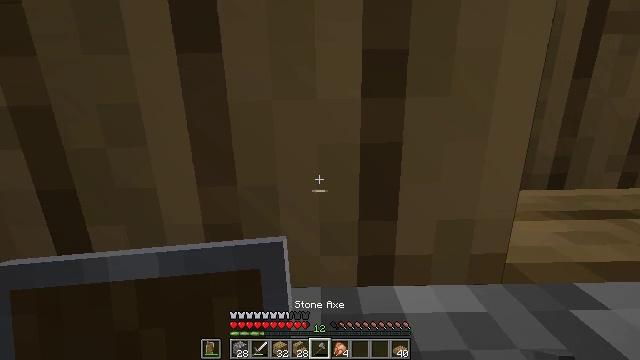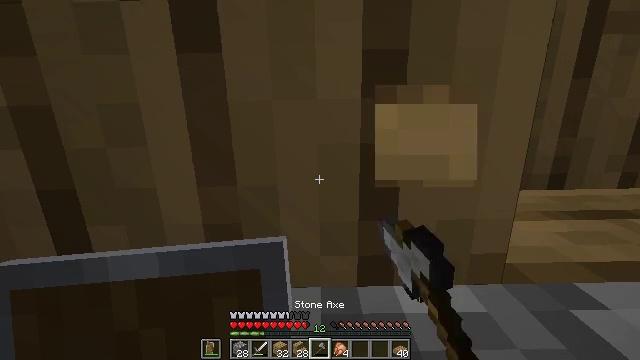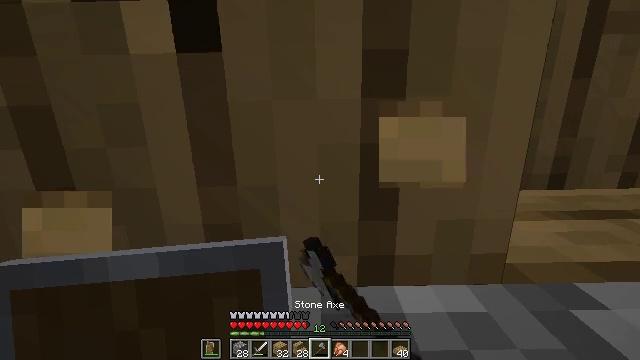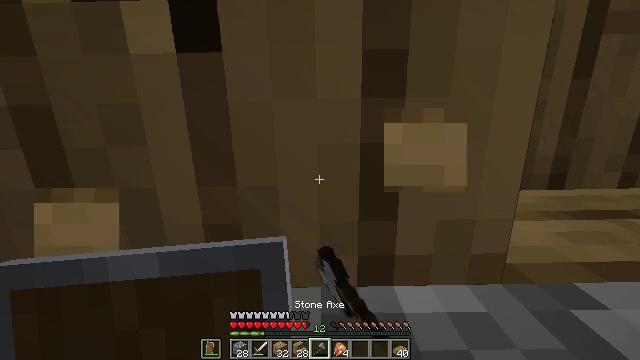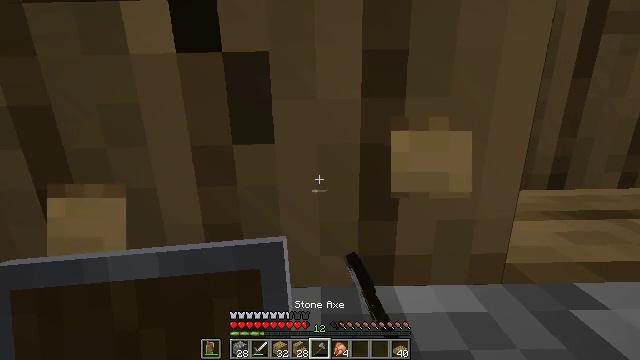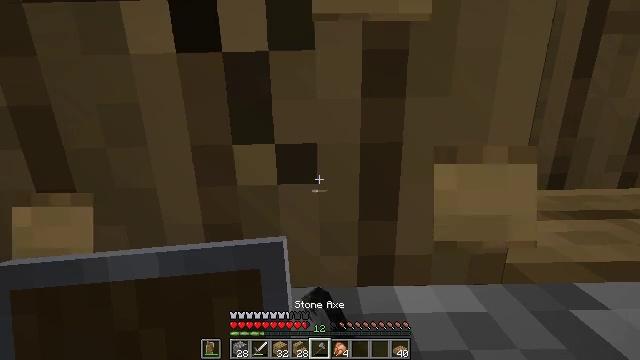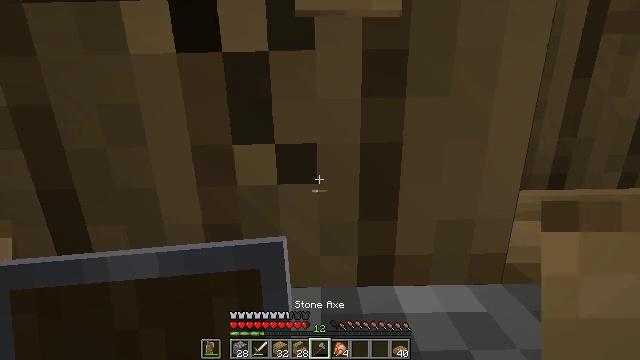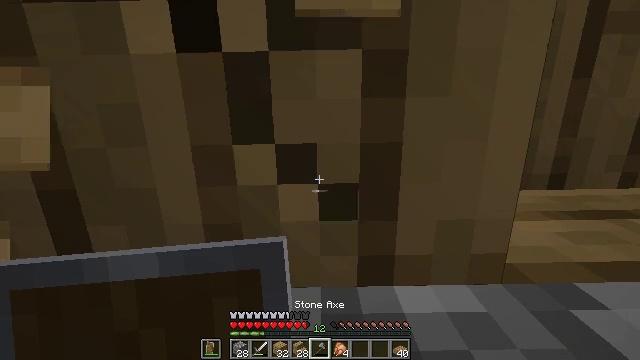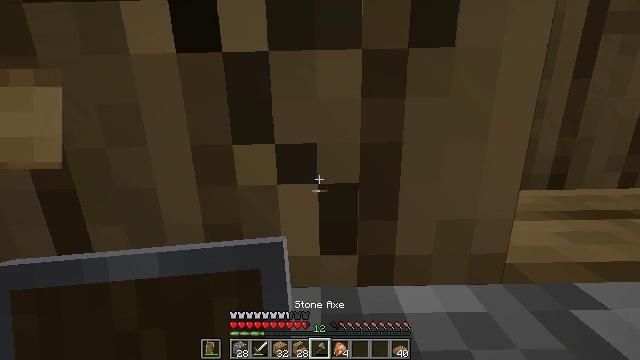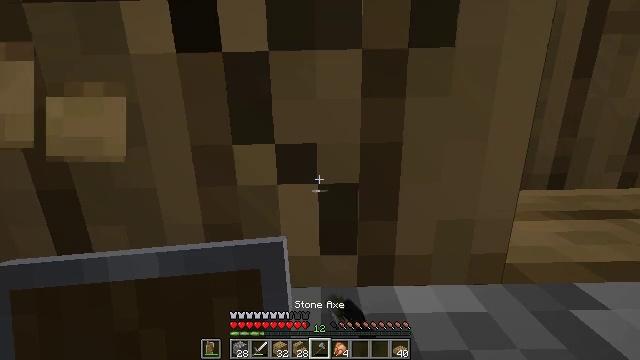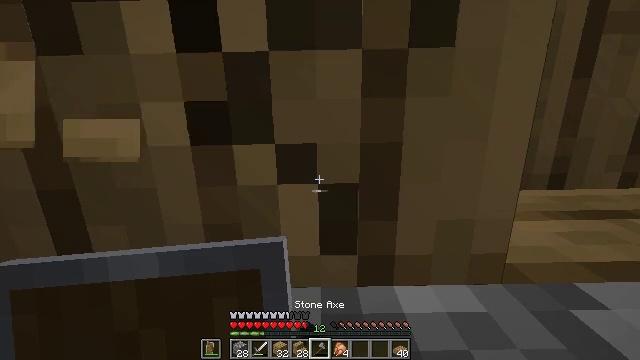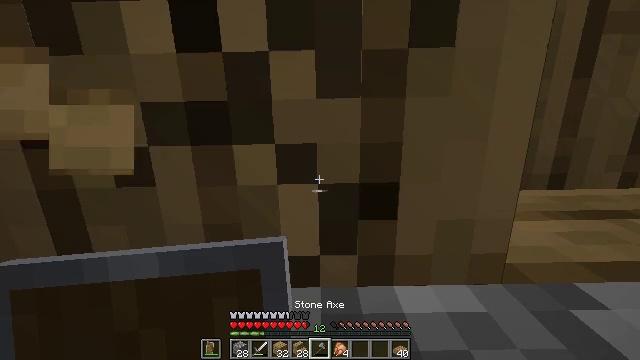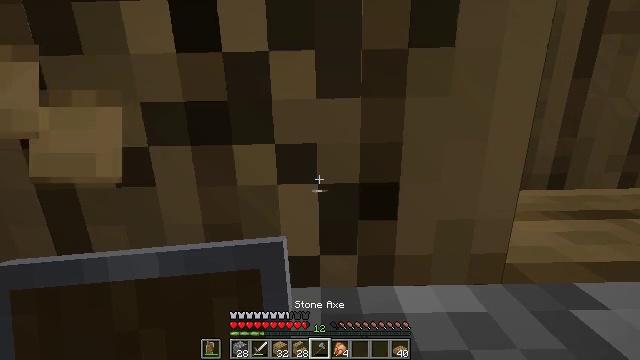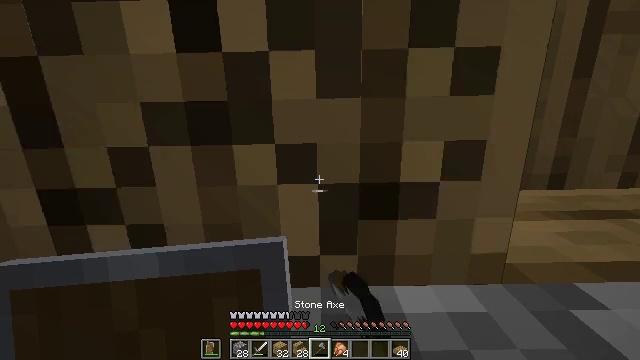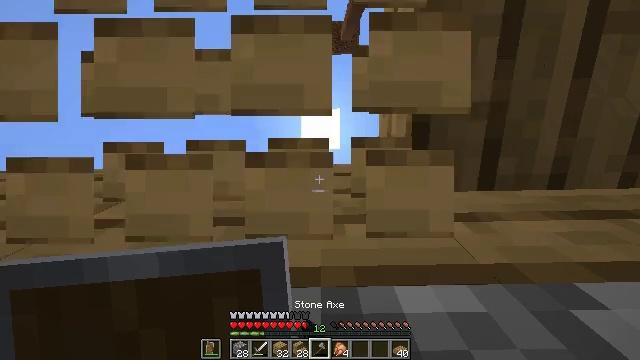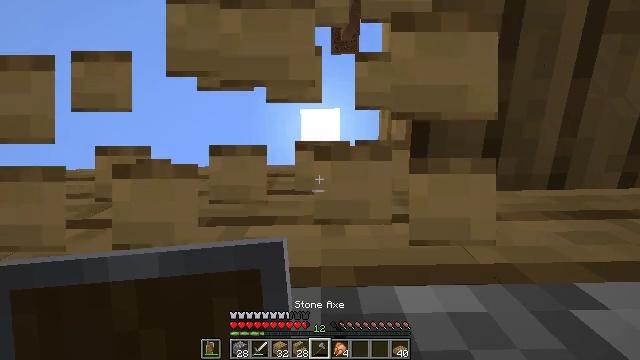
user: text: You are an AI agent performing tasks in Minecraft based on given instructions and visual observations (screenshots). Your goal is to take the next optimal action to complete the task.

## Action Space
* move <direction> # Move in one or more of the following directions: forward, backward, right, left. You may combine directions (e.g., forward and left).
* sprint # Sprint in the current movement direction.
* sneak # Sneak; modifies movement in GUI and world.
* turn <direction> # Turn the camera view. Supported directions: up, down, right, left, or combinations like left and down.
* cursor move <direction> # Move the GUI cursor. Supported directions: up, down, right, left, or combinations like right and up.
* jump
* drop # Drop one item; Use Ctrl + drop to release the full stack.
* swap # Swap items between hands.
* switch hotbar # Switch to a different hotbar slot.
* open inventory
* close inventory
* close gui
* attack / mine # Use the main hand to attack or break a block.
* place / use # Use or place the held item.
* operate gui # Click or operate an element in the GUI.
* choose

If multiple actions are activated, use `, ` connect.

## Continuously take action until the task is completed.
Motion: motion action
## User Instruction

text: Break the oak slab to get it back.
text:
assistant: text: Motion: attack / mine
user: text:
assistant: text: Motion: attack / mine
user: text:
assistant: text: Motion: attack / mine
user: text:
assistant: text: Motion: attack / mine
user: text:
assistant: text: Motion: attack / mine
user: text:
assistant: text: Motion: attack / mine
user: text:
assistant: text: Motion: attack / mine
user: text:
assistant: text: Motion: attack / mine
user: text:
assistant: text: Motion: attack / mine
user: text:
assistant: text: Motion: attack / mine
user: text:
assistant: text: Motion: attack / mine
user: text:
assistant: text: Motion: attack / mine
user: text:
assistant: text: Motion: attack / mine
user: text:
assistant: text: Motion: attack / mine
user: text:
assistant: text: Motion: attack / mine
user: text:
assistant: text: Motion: attack / mine
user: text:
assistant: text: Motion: attack / mine
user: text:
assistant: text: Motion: attack / mine
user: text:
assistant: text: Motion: attack / mine
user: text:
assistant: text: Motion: attack / mine
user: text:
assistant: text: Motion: attack / mine
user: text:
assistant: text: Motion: turn right
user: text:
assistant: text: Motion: turn right
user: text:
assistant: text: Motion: turn right and down
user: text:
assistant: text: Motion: turn right and down
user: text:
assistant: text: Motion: turn right and down
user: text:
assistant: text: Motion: turn right and down
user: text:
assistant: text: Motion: turn right
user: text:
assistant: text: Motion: turn right and down
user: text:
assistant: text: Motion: turn right and down